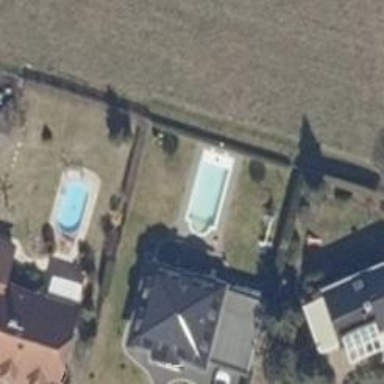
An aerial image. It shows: Swimming pool located in leisure land.